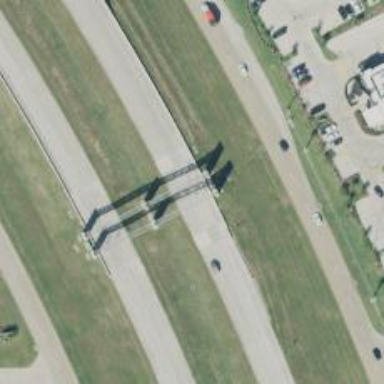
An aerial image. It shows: Toll gantry on the road.